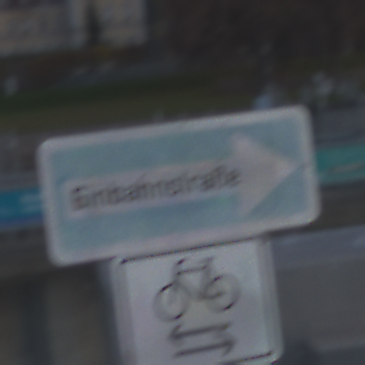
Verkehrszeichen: EinbahnstrasseRechtsweisend
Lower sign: RichtungsangabeDurchPfeile9
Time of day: SunriseSunset
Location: Outdoor (Suburban)
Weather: PartlyCloudy
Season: NotSpecified
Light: Natural